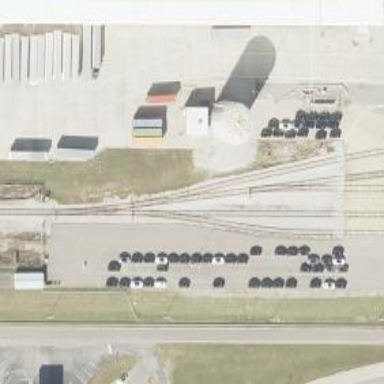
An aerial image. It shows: Railway spur service.